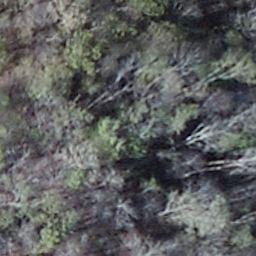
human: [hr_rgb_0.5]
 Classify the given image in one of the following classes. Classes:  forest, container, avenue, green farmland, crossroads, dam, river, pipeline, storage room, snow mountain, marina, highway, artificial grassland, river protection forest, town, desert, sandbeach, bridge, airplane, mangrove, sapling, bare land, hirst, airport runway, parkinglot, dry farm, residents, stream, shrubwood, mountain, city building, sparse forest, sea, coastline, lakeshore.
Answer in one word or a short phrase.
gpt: shrubwood